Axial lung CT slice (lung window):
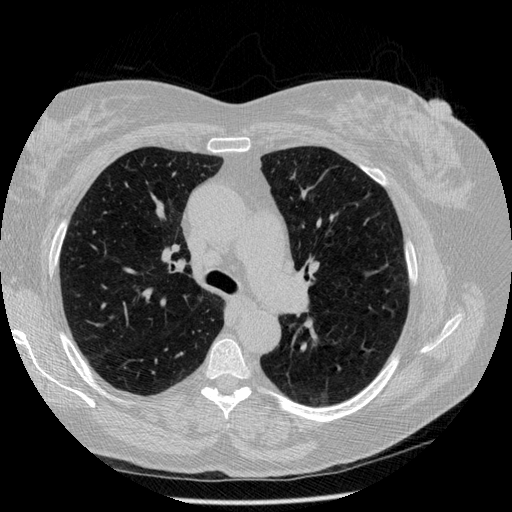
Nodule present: no